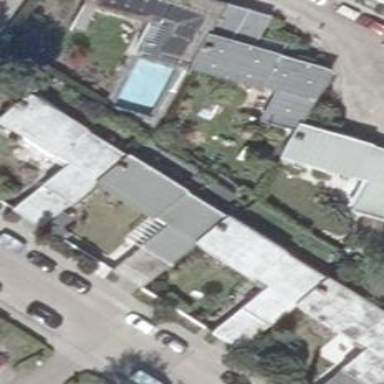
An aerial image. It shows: House with flat roof.